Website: macys
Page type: billing-address
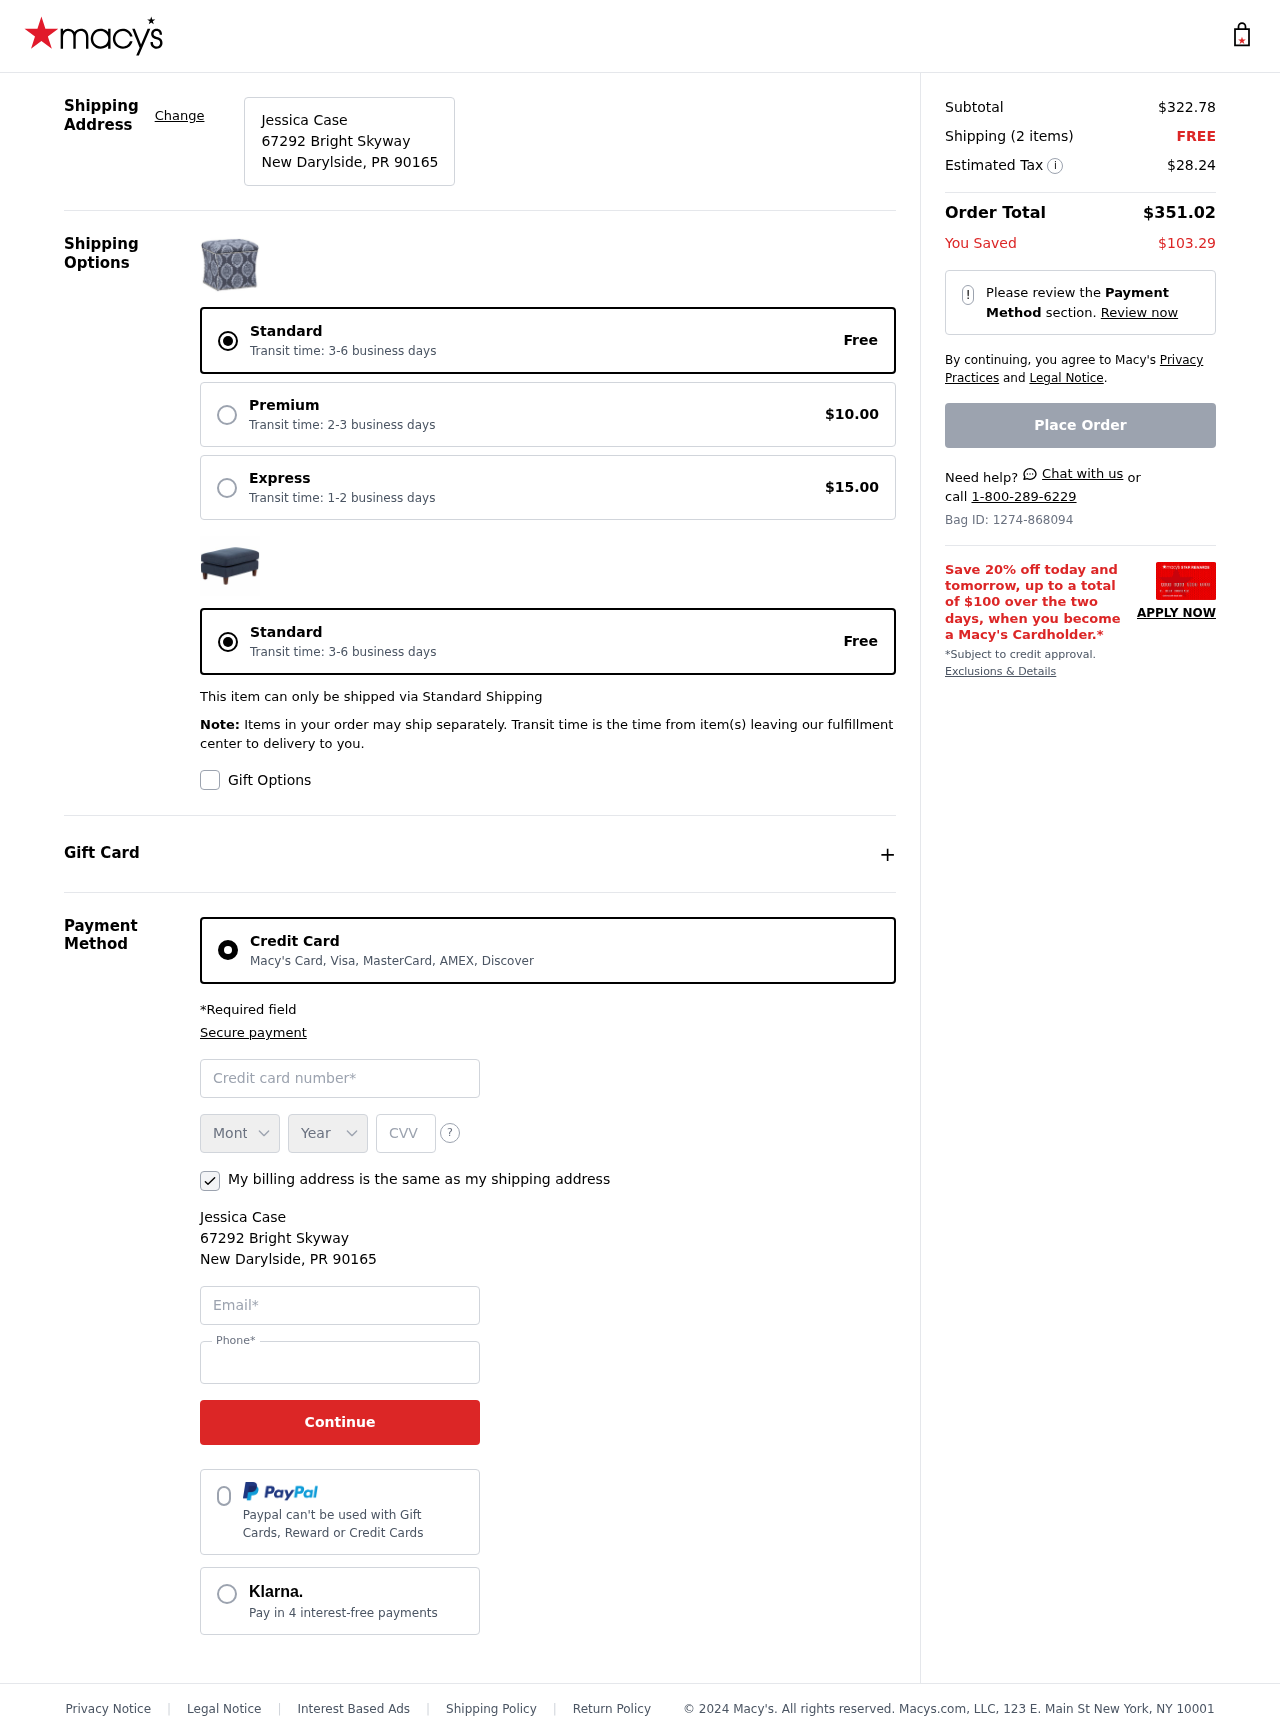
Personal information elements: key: PII_CARD_CVV
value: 420
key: PII_CARD_EXPIRY_MONTH
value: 06
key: PII_CARD_EXPIRY_YEAR
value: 27
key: PII_CARD_NUMBER
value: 2273 2476 8631 1773
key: PII_CITY_STATE_ZIP
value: New Darylside, PR 90165
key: PII_EMAIL
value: jcase@gmail.com
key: PII_FULLNAME
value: Jessica Case
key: PII_PHONE
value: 5472588663
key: PII_STREET
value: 67292 Bright Skyway
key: PII_FULLNAME2
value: Jessica Case
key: PII_CITY
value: New Darylside
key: PII_STATE
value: PR
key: PII_STATE_ABBR
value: PR
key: PII_POSTCODE
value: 90165
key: PII_POSTCODE_FULL
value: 90165
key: PII_CITY_STATE
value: New Darylside, PR
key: PII_POSTCODE_NUMERIC
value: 90165
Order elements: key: ORDER_SUBTOTAL
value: $322.78
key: ORDER_NUM_ITEMS
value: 2
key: ORDER_SHIPPING_COST
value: FREE
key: ORDER_TAX
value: $28.24
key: ORDER_TOTAL
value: $351.02
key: ORDER_SAVINGS
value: $103.29
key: ORDER_ID
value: Bag ID: 1274-868094